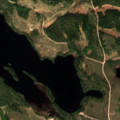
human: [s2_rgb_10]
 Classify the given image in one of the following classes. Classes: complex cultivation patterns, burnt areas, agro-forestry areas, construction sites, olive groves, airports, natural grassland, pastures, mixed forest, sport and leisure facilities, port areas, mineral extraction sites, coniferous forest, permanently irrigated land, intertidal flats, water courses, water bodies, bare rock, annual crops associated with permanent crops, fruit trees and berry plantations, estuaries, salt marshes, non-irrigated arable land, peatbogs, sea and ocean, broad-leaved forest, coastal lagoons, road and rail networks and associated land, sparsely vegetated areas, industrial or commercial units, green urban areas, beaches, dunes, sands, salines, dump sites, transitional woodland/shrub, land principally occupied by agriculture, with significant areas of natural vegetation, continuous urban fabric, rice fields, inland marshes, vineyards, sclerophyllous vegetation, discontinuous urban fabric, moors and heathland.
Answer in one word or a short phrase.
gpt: coniferous forest, transitional woodland/shrub, water bodies